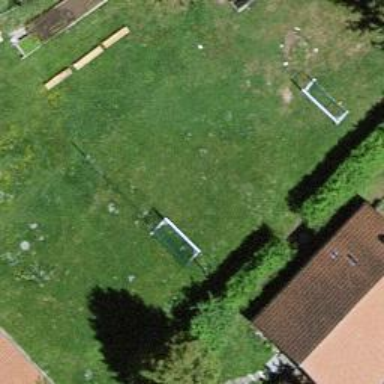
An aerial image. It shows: Volleyball pitch for leisure sports activities.